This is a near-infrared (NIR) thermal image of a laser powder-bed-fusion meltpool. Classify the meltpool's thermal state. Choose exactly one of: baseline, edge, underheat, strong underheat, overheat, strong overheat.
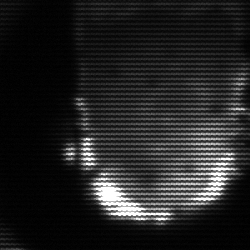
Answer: baseline